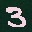
Label: 3